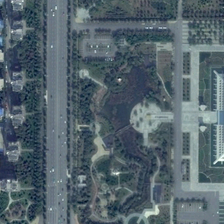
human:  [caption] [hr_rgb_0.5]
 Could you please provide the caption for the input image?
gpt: some buildings and a park with many green trees and a pond are in two sides of a road .

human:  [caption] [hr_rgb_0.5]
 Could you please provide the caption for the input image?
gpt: the green area is surrounded by houses and is sandwiched in the middle of the road .

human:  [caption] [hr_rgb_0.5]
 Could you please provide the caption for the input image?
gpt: the playground and lush trees are on the side of the road .

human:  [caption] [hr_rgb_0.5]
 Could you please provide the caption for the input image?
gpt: some buildings and a park with many green trees and a pond are in two sides of a road .

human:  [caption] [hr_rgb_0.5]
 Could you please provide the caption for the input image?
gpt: the playground and lush trees are on the side of the road .